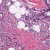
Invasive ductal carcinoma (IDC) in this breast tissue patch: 1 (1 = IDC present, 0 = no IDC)